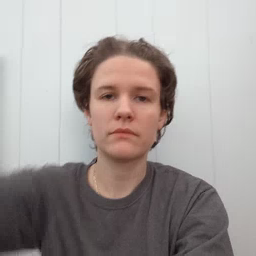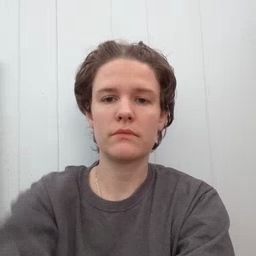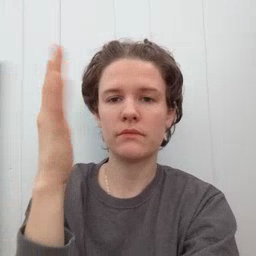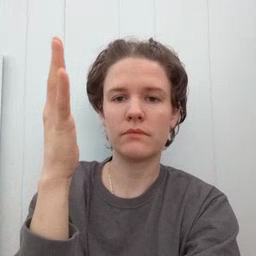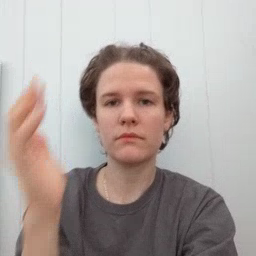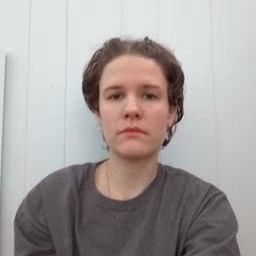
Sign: tree